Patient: sex M, age 60
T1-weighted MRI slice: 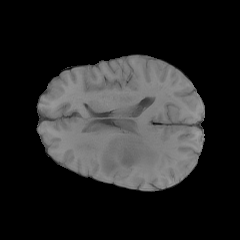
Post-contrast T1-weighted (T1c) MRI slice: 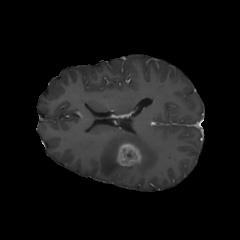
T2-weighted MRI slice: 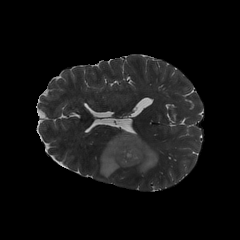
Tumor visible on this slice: yes
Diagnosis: Glioblastoma, IDH-wildtype
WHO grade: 4